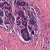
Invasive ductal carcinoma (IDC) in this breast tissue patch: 0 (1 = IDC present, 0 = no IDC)